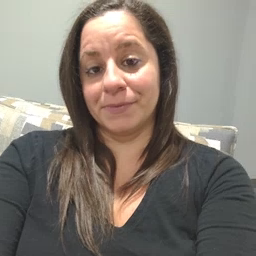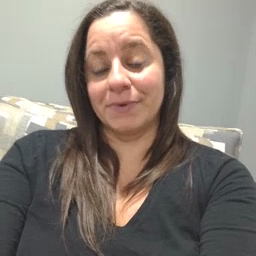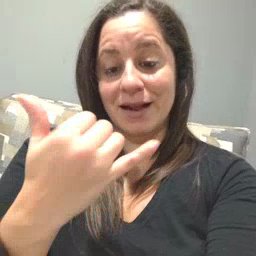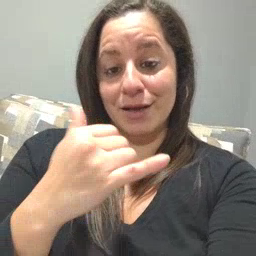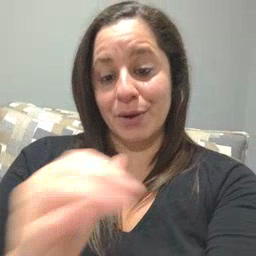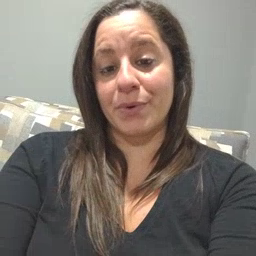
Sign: yellow